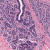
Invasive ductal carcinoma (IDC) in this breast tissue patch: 0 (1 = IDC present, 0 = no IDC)